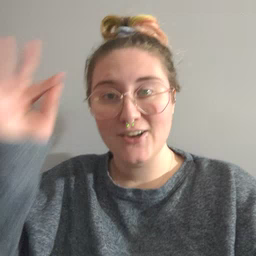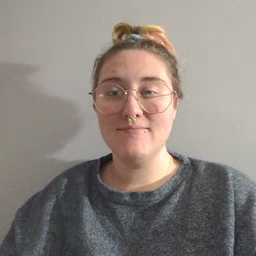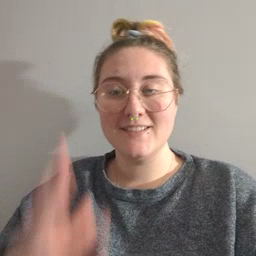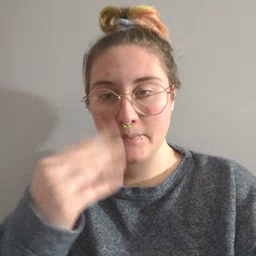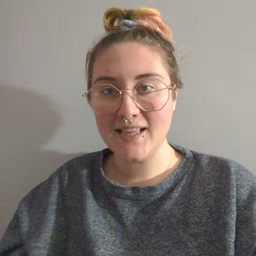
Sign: sleepy